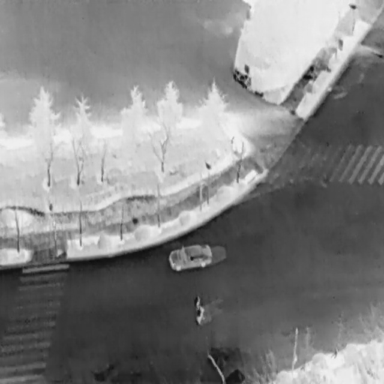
There are three objects shown in the infrared image, including a Car, and two People.